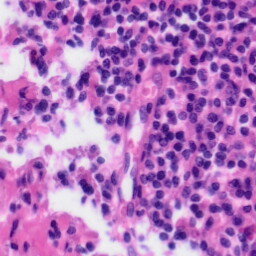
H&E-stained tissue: Tonsil